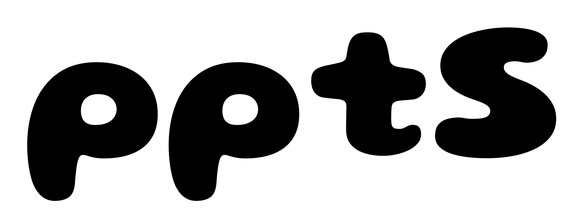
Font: Gluten_ExtraBold